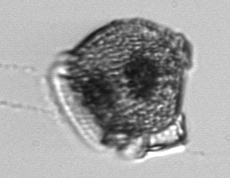
Label: Dinophysis_norvegica